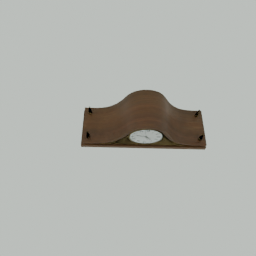
Label: electronics